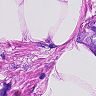
Metastatic tissue present: yes